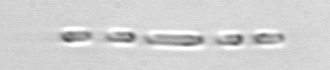
Label: Skeletonema